Question: I have 2 Forms:

1.MainForm :
in which users are asked to input name, Family, then there is button named as "payment detail"(which opens Form2).
2.Form2
The user input the payment detail and click on Save button. Then this transaction insert the new row in sql table and this form will be closed (Step 2). While MainFrom is still Open I would like, on user click on Save button on MainForm (Step 3), transaction of Form2 committed, but If user close the Main form then Form2 transaction roll backed.
I would appreciate your suggestions for this scenario ?
go throw steps 1,2,3
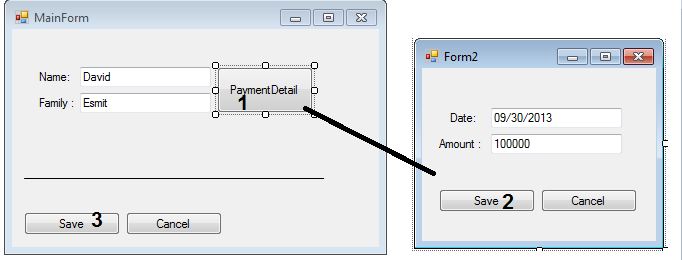
Answer: I think you are looking for something like this:
'''
class MainForm()
{
private TransactionScope _scope;
public void SaveButton_Click()
{
_scope.Complete();
Close();
}
public MainForm()
{
_scope = new TransactionScope();
}
~MainForm()
{
_scope.Dispose();
}
}
'''
However, I strongly advise you to do this. Since you will possibly have to wait a long time for the user to complete the inputs, you will run into all kinds of problems with transaction lifetime and locked database records.
Depending on your needs, consider picking one of the following solutions instead:
- If the user clicks cancel in MainForm, simply delete the created Transaction again.- Pass the inputted values from the Transaction Form to the Main Form and only save the Transaction if the user clicks the Main Form's Save button.